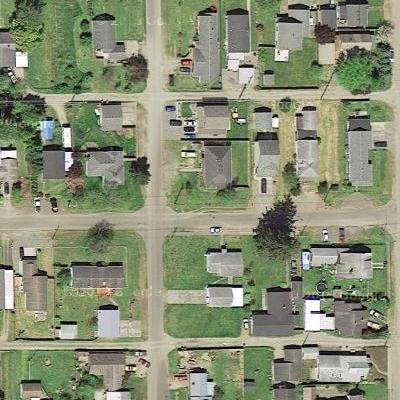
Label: fResident